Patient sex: M
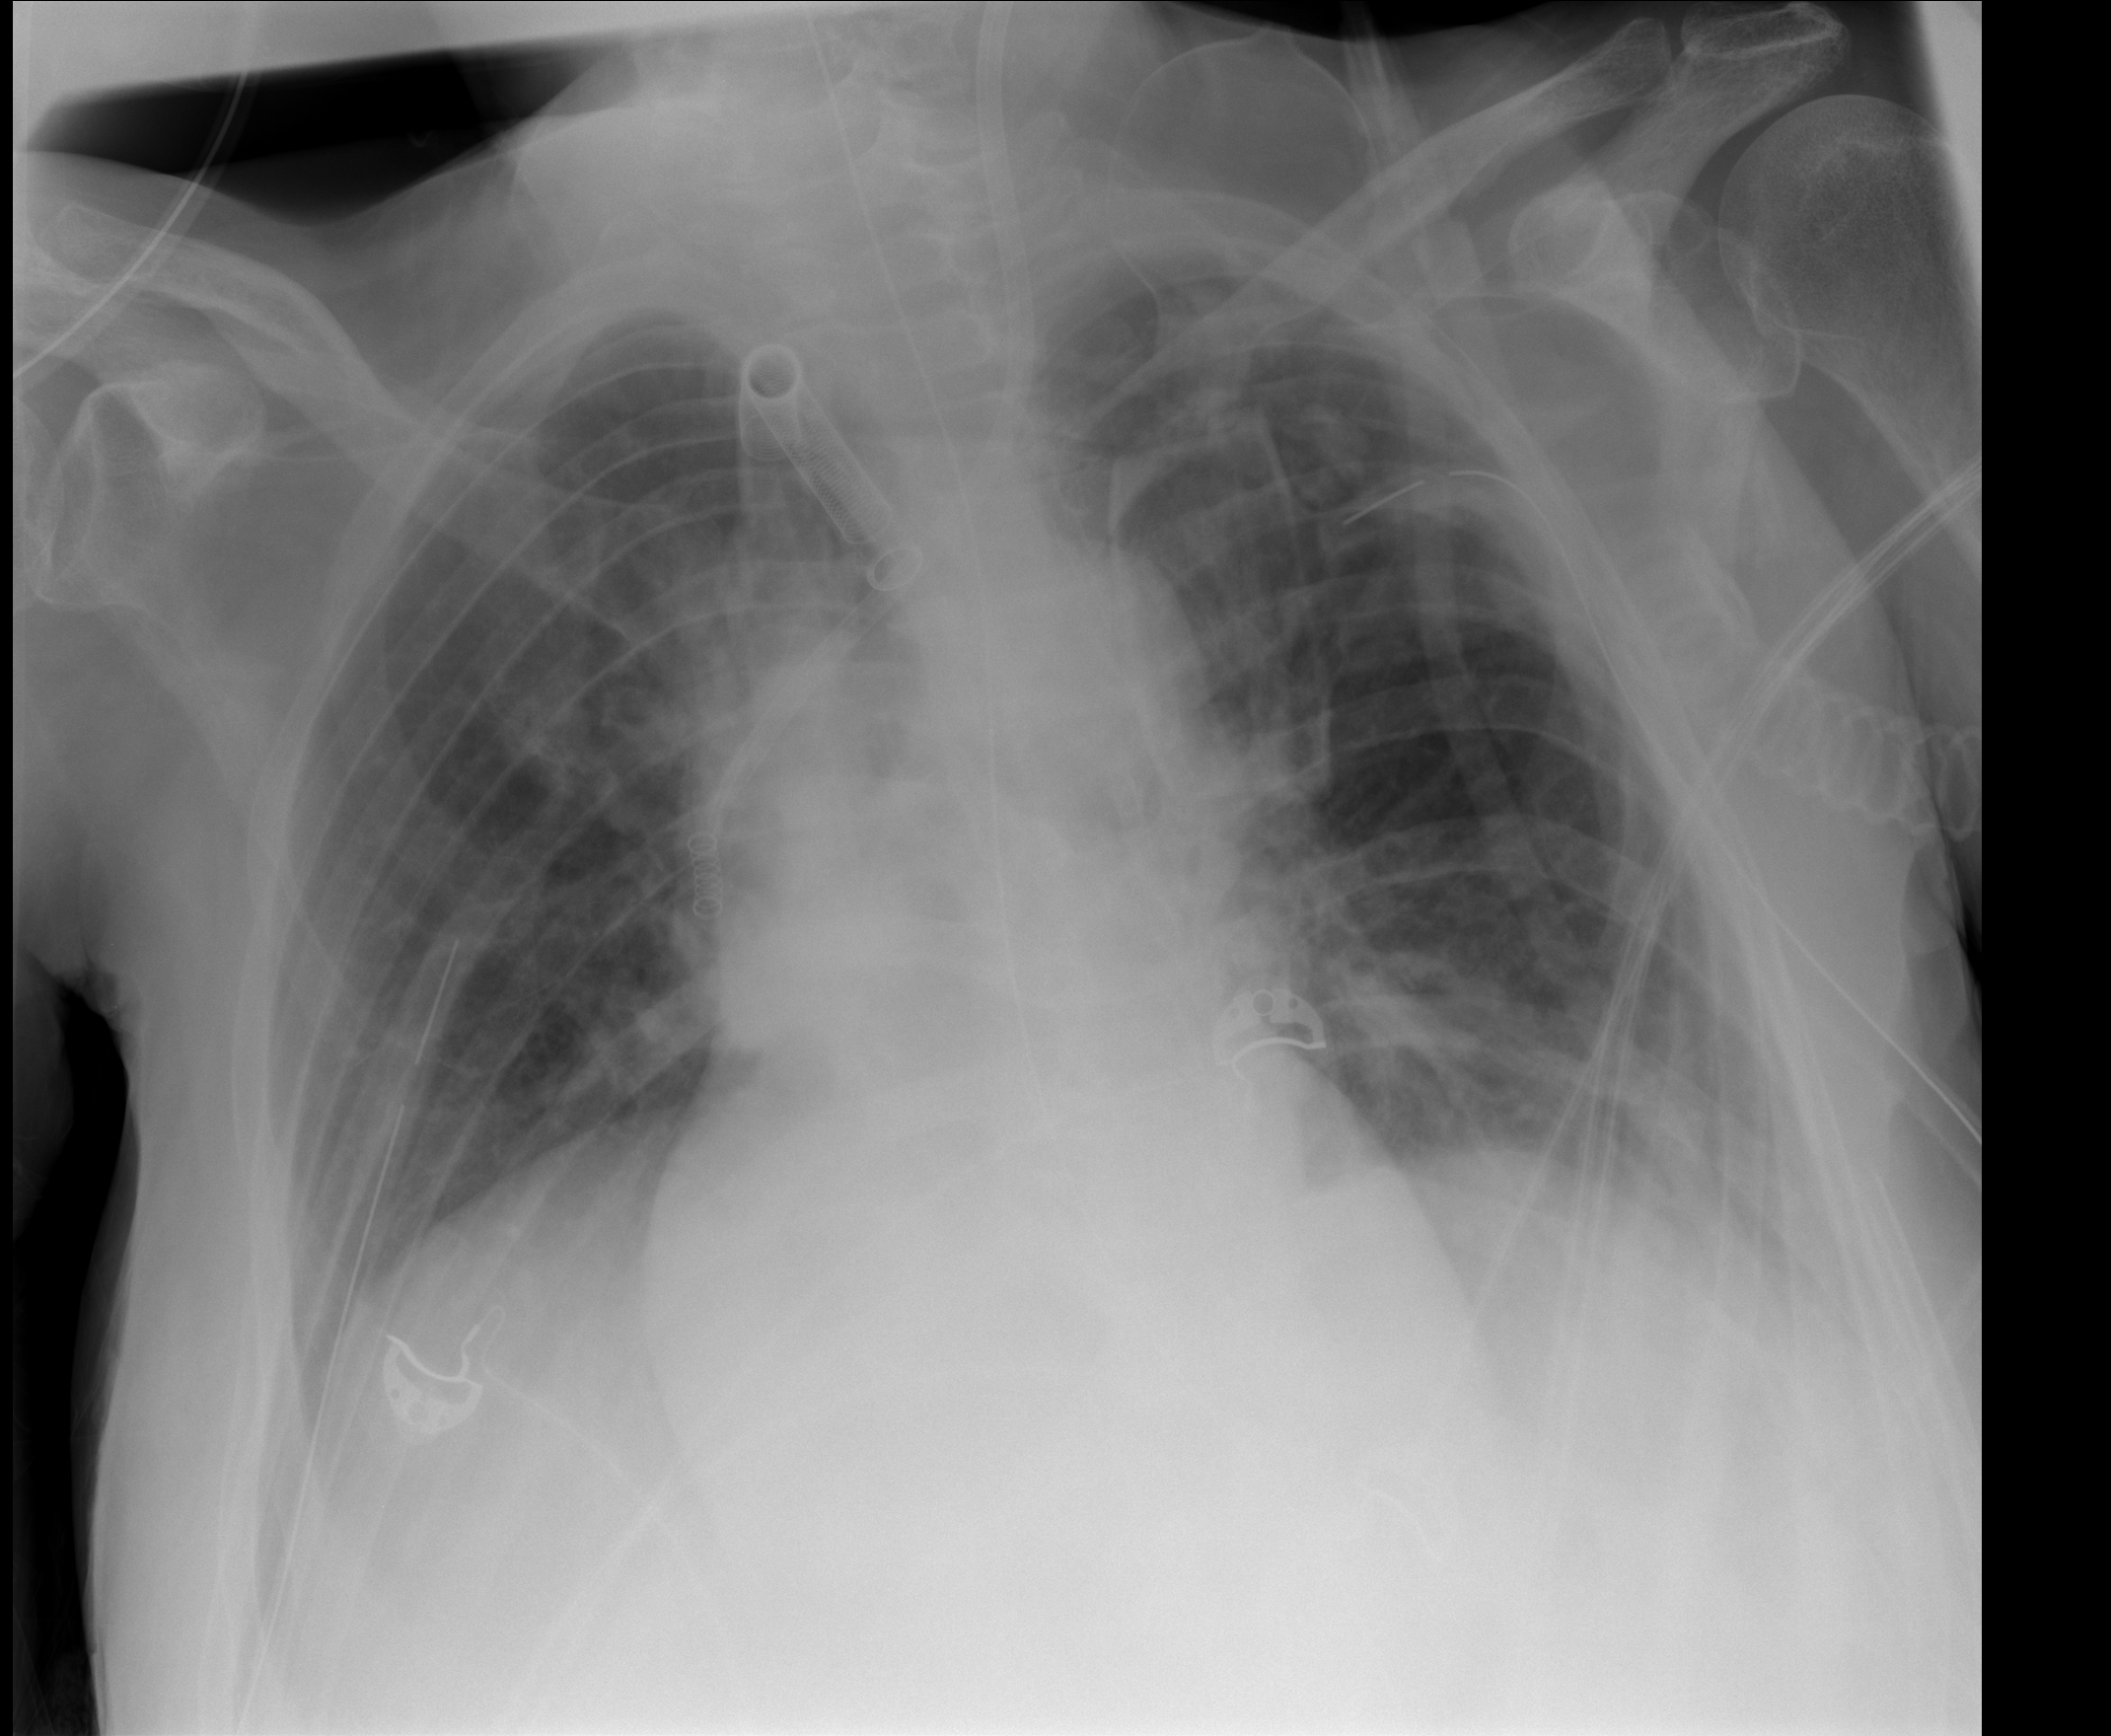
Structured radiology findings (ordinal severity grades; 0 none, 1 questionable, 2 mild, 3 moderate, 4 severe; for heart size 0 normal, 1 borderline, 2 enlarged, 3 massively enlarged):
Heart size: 0
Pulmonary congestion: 2
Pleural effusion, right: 0
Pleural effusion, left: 1
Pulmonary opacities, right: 0
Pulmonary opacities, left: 1
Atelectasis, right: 1
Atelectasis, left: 2